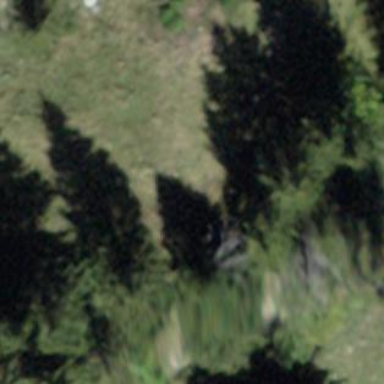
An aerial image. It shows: Forest area.